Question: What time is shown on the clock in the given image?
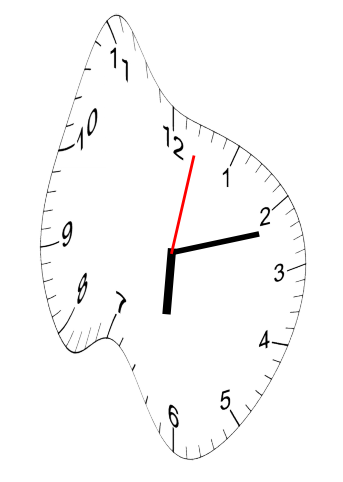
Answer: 06:12:02